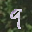
Label: 9